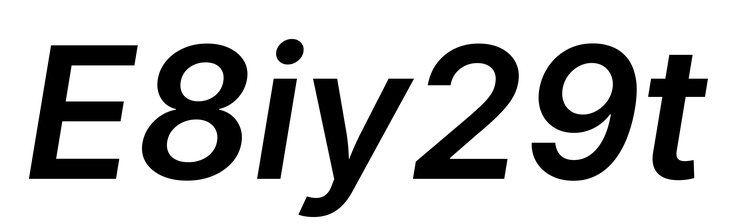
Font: Inter-Italic_SemiBold_Italic